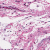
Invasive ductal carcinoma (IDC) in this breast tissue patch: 0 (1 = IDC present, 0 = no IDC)